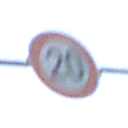
Verkehrszeichen: Geschwindigkeit20
Umgebung: Outdoor, Nature
Tageszeit: SunriseSunset
Wetter: Clear
Licht: Natural
Jahreszeit: NotSpecified
Kontrast: LowContrast